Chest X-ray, PA view. Patient: 49 years old, sex M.
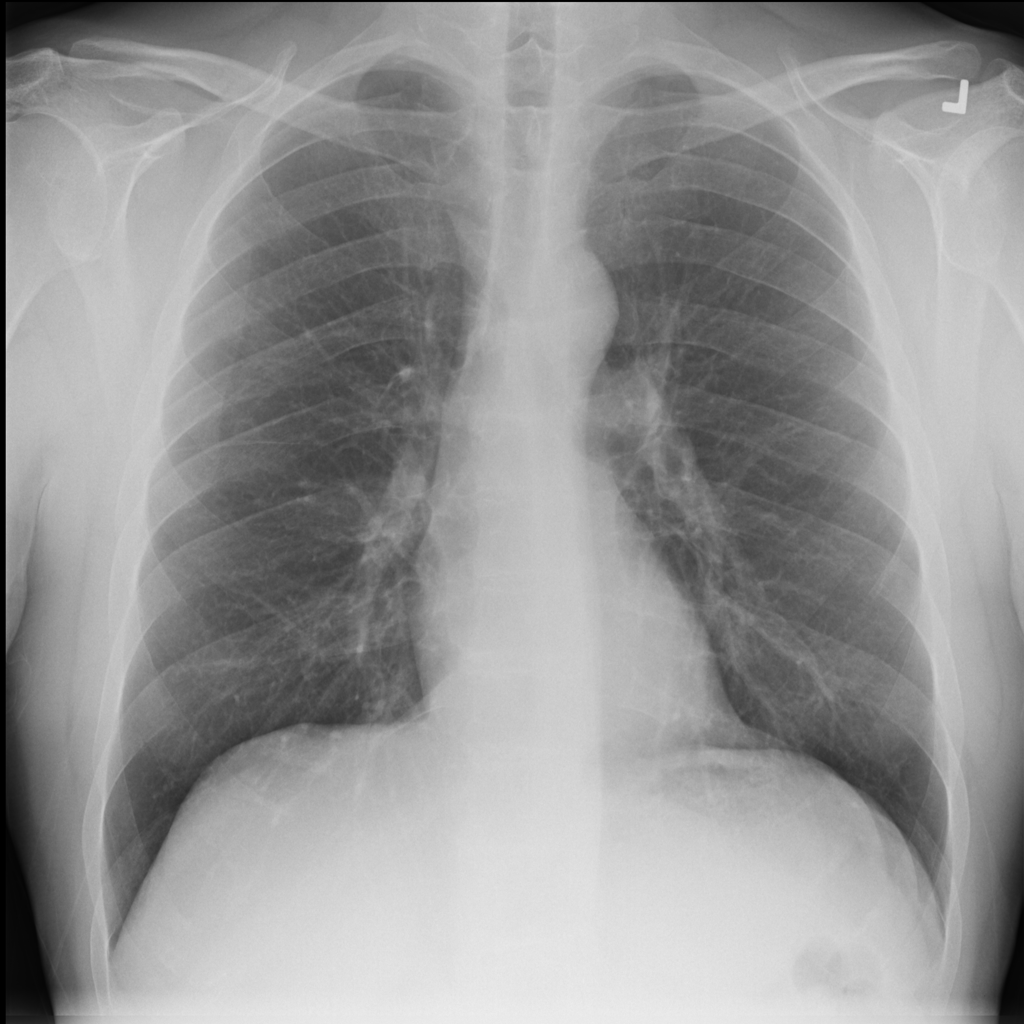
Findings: No Finding